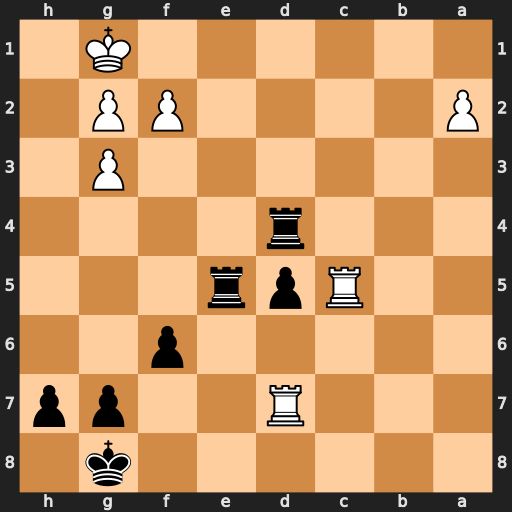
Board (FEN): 6k1/3R2pp/5p2/2Rpr3/3r4/6P1/P4PP1/6K1
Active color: b
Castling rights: -
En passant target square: -
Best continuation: Rd1+ Kh2 Rh5#